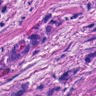
Metastatic tissue present: yes